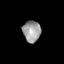
Tissue: skin
Cell type: Epithelial cells
Senescence score: 0.2743
Nuclear area (px): 373
Mean DAPI intensity: 155.643